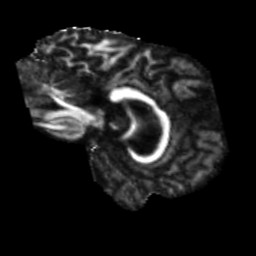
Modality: FA
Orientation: sagittal
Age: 71
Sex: male
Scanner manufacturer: siemens
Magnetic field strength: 3 T
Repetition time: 5.47 s
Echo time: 0.0854 s